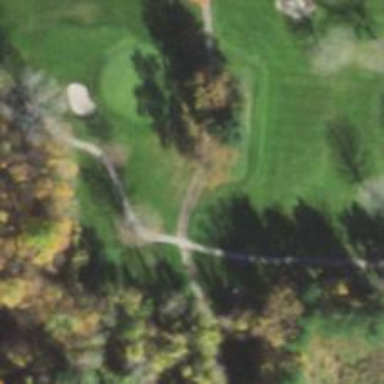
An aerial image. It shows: Path used for both walking and golf.